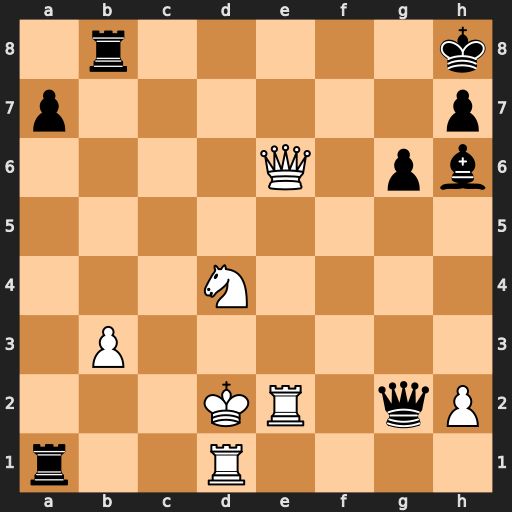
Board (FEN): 1r5k/p6p/4Q1pb/8/3N4/1P6/3KR1qP/r2R4
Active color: w
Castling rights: -
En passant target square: -
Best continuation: Kc3 Qxe2 Qxe2 Rc8+ Kd3